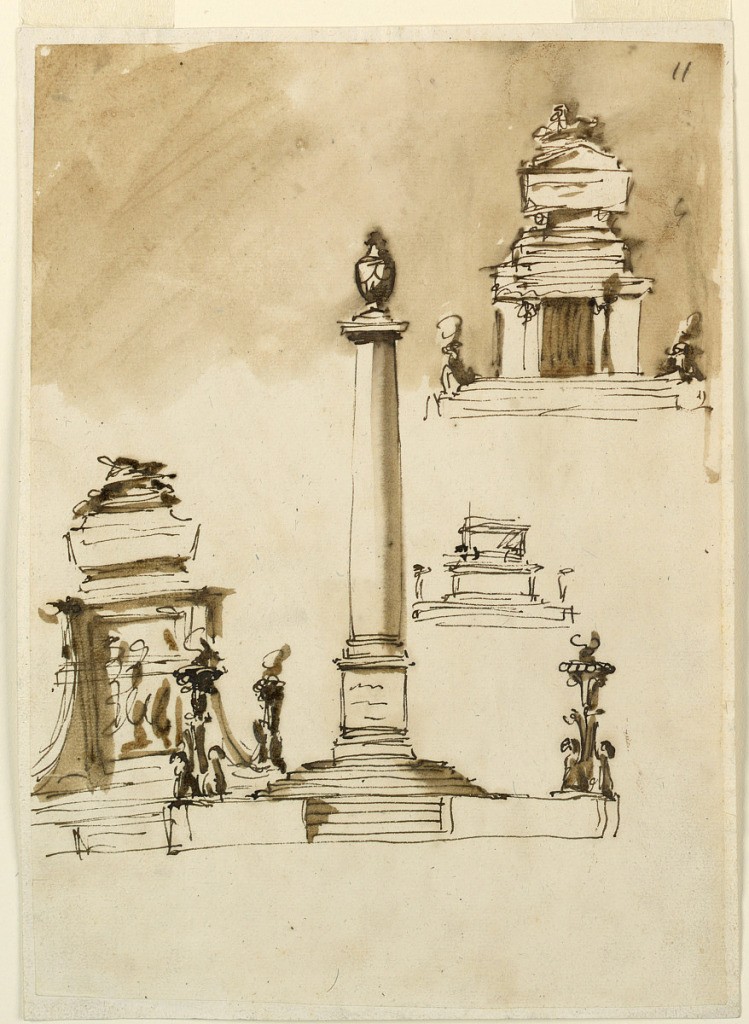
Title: Sepulchral monuments
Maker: Giuseppe Barberi, Italian, 1746–1809
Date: ca. 1795
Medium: Pen and brown ink, brush and brown wash on lined off-white laid paper
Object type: Drawing
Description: At left and top right are two sketches for the monument for King Louis XVI of France. The sarcophagus stands upon a high pedestal at left, upon a sepulchral chamber at right. Bowls with flames stand at the corners of the platform; in each design, in the center, and partially drawn over the left design, a cinerary urn stands upon a column upon a platform, with candelabra at their usual places. Center, right, a sketch of two oblong pedestals upon the platforms. The upper part of the background discolored.